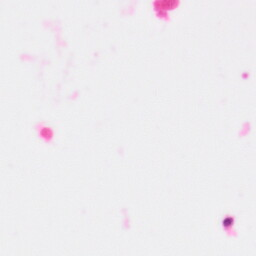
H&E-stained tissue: Colon